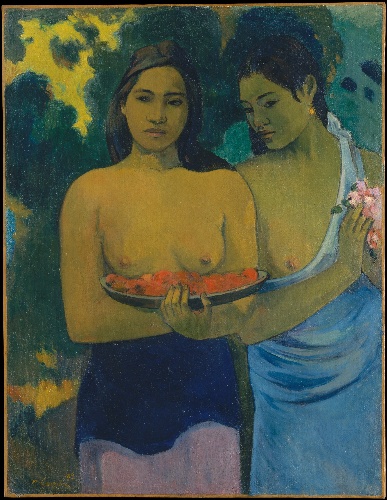
Title: Two Tahitian Women
Artist: Paul Gauguin
Artist bio: French, Paris 1848–1903 Atuona, Hiva Oa, Marquesas Islands
Date: 1899
Object type: Painting
Classification: Paintings
Medium: Oil on canvas
Dimensions: 37 x 28 1/2 in. (94 x 72.4 cm)
Department: European Paintings
Credit line: Gift of William Church Osborn, 1949
Accession year: 1949
Repository: Metropolitan Museum of Art, New York, NY
Tags: Female Nudes